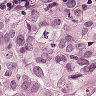
Metastatic tissue present: yes